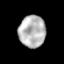
Tissue: prostate
Cell type: T cells
Senescence score: 0.3468
Nuclear area (px): 833
Mean DAPI intensity: 182.526